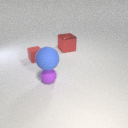
small purple rubber sphere below large blue rubber sphere